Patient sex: F
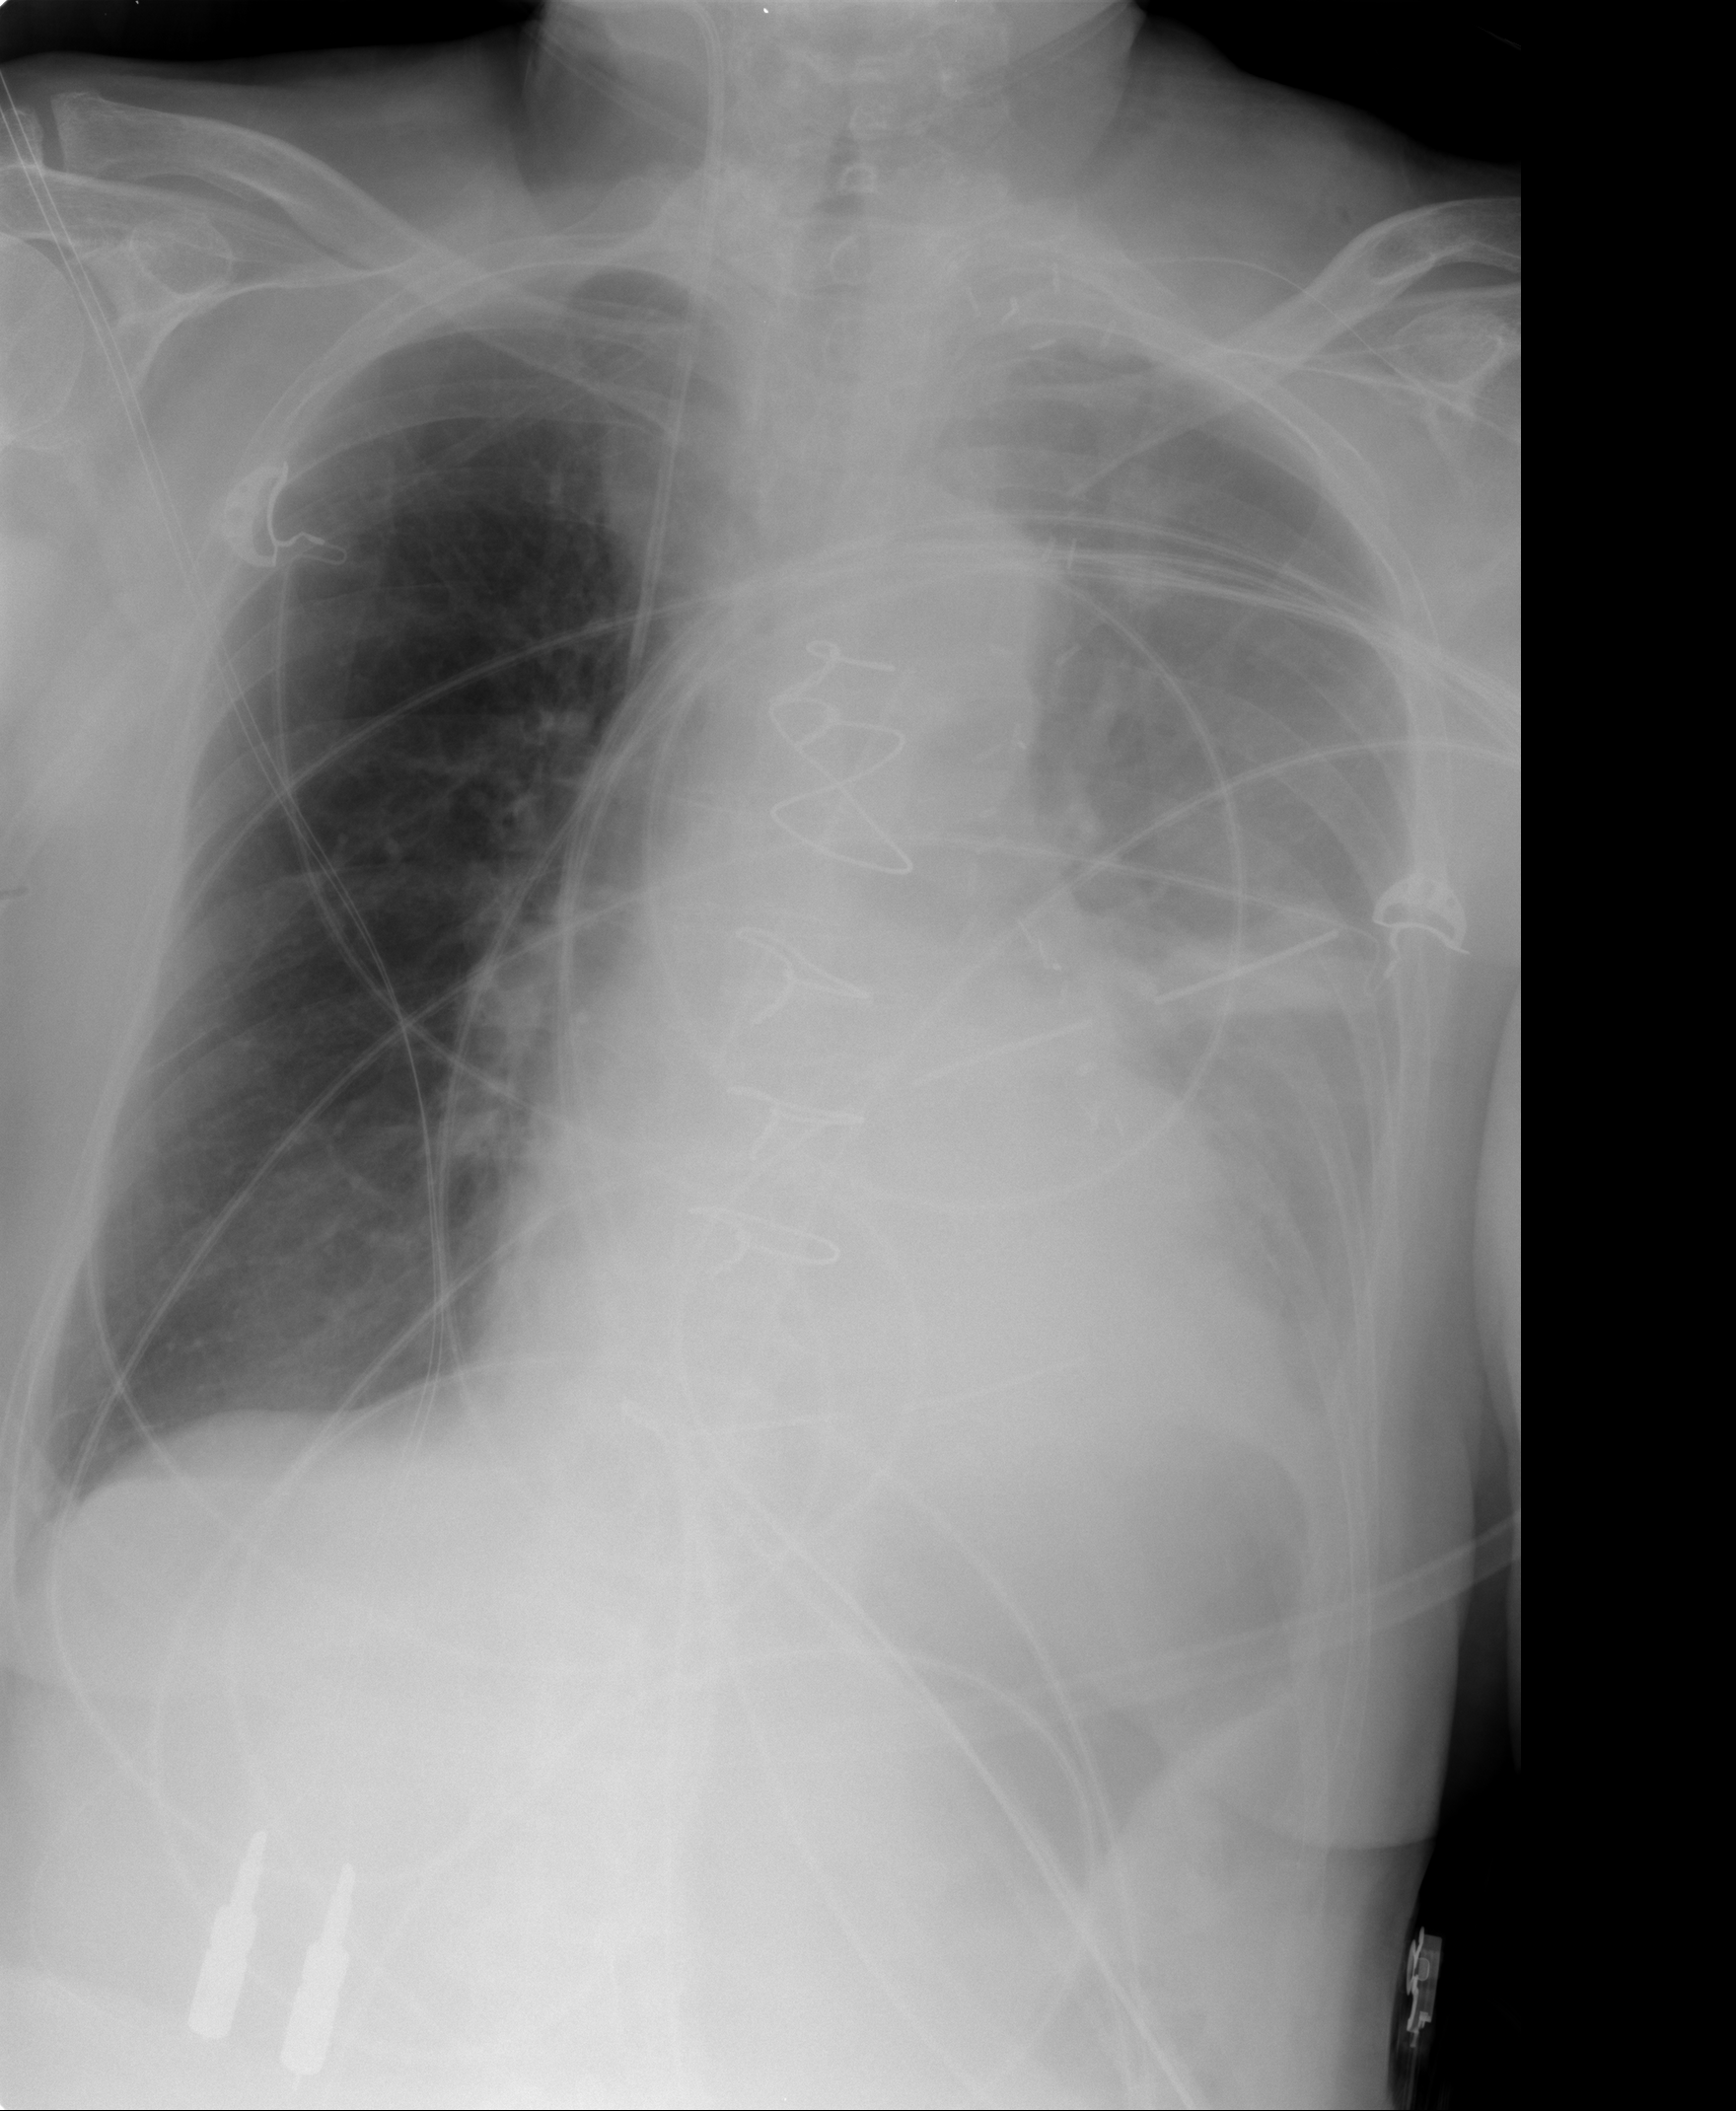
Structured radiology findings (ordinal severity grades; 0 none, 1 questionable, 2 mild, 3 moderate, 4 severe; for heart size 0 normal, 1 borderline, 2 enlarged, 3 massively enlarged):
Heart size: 1
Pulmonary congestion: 0
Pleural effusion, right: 0
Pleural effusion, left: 4
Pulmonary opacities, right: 0
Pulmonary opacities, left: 0
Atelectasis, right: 0
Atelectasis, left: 2